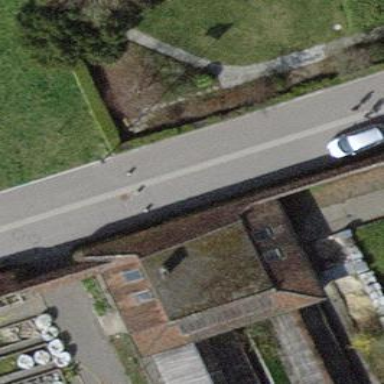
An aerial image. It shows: Shed building.